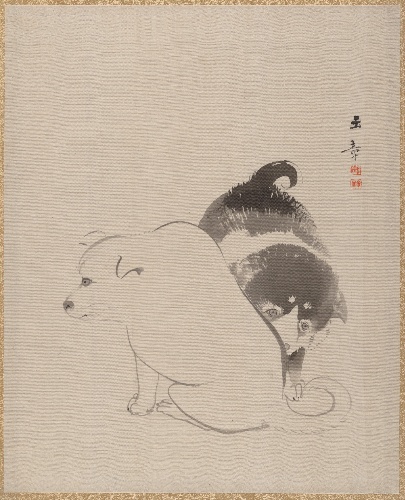
Title: 狗児図|A Pair of Puppies
Artist: Kawabata Gyokushō
Artist bio: Japanese, 1842–1913
Date: ca. 1887–92
Object type: Album leaf
Classification: Paintings
Medium: Album leaf; ink on silk
Culture: Japan
Period: Meiji period (1868–1912)
Dimensions: 13 1/2 x 10 7/8 in. (34.3 x 27.6 cm)
Department: Asian Art
Credit line: Charles Stewart Smith Collection, Gift of Mrs. Charles Stewart Smith, Charles Stewart Smith Jr., and Howard Caswell Smith, in memory of Charles Stewart Smith, 1914
Accession year: 1914
Repository: Metropolitan Museum of Art, New York, NY
Tags: Dogs